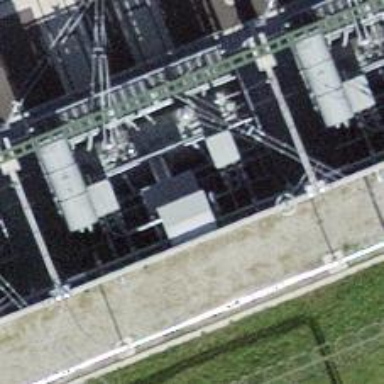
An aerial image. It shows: Outdoor transformer.